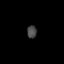
Tissue: lung
Cell type: Endothelial cells
Senescence score: 0.6263
Nuclear area (px): 121
Mean DAPI intensity: 69.884